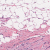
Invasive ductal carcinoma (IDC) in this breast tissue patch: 1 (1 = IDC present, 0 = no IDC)